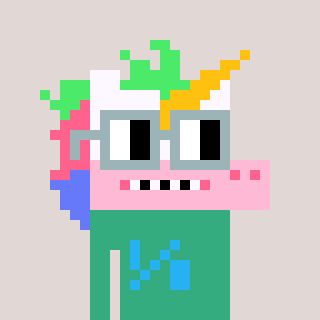
a pixel art character with square dark gray glasses, a unicorn-shaped head and a teal-colored body on a warm background